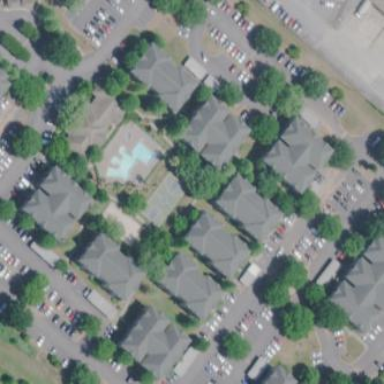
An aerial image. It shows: Residential area with apartments.